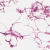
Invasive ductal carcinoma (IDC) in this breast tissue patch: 0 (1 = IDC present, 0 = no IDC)